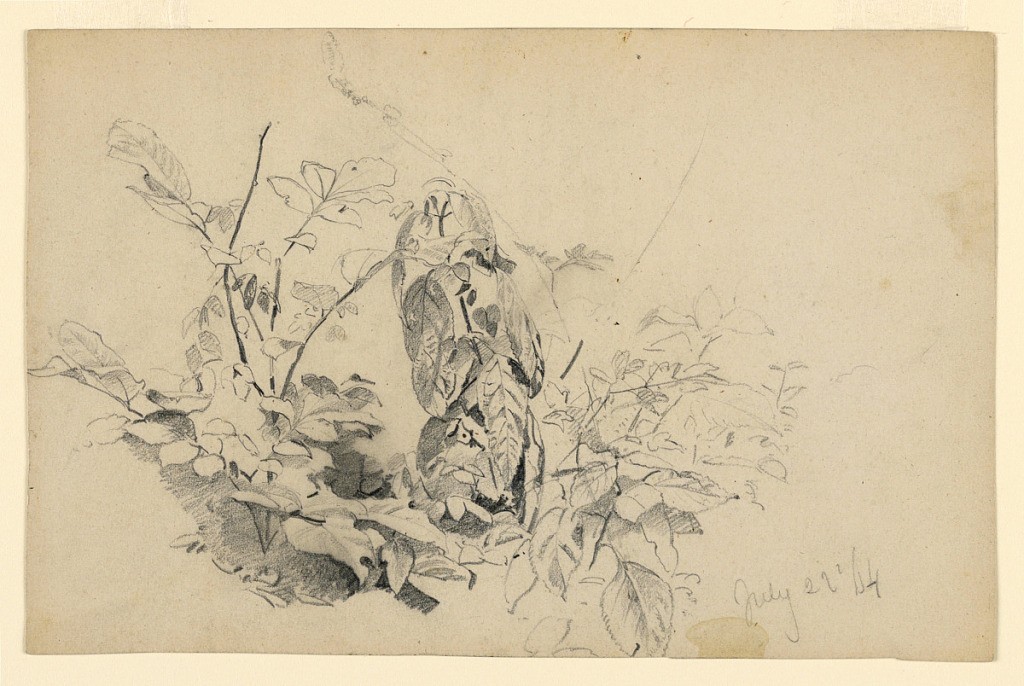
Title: Study of foliage
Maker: William Trost Richards, American, 1833–1905
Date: July 27, 1864
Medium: Graphite on paper
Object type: Drawing
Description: Sketch of a tree with foliage.